Question: I've three select-box here. How can I make this.

'''
<select class="form-control input-lg">
<option value="1">abcd</option>
<option value="2">efgh</option>
<option value="2">ijkl</option>
<option value="2">mnop</option>
</select>
<select class="form-control input-lg">
<option value="10">desk</option>
<option value="20">pen</option>
<option value="30">pc</option>
</select>
<select class="form-control input-lg">
<option value="100"></option>
<option value="200"></option>
<option value="300"></option>
</select>
'''
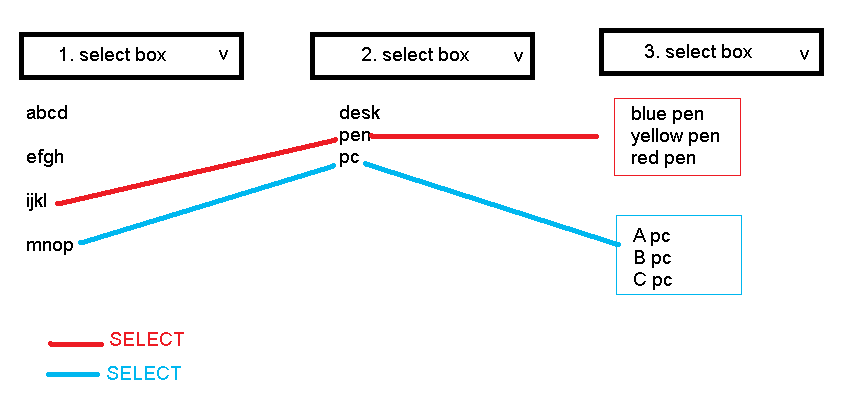
Answer: Fundamentally this is an event driven question.
You want to populate the secondary select based on the first. You can do this with a jquery change event.
<URL>
On change, you initiate a callback function that populates the second select box, from there the population of the third is just the same concept.
A high level explanation is as such:
'''
<select id="select1" class="form-control input-lg">
<option value="1">abcd</option>
<option value="2">efgh</option>
<option value="2">ijkl</option>
<option value="2">mnop</option>
</select>
<select id="select2" class="form-control input-lg">
</select>
<script>
$('#select1').change(function(){
alert("Something has changed");
// RUN SOME OTHER FUNCTION TO POPULATE THE SECOND SELECT BOX
// Grab the dom element of the second select
var select2 = $("#select2");
// iterate your data, here an array with an element, and populate the select element
$.each(['some data'], function() {
select2.append($("<option />").val("Something").text("Something else"));
});
})
</script>
'''
Note: For this you will obviously have to include JQuery library in your code
This is also considerably inefficient, but the improvements would take too long to explain in such an open question.